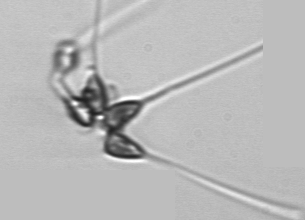
Label: Asterionellopsis_glacialis